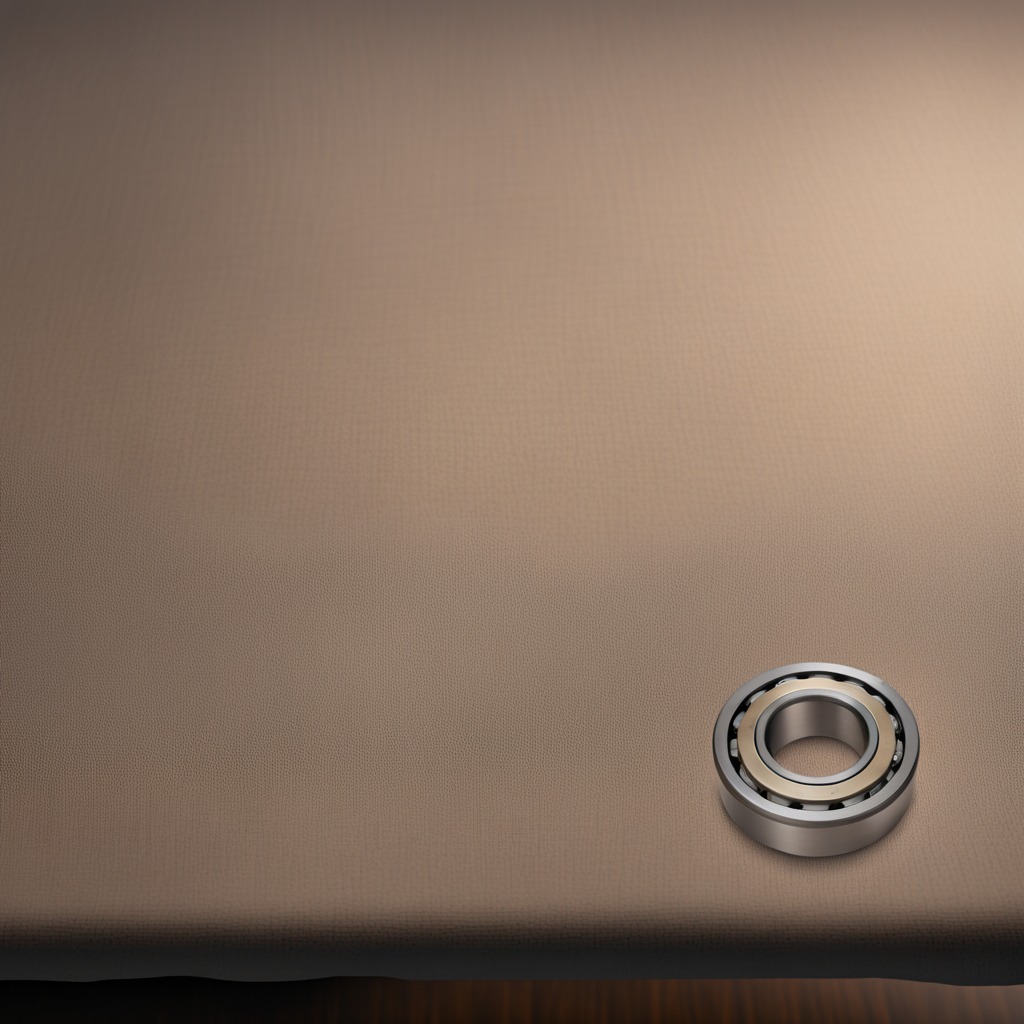
A metal ball bearing is lying on a wooden table inside a workshop at night.